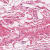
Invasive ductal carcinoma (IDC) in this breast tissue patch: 0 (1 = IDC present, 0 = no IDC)